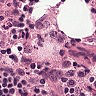
Metastatic tissue present: no